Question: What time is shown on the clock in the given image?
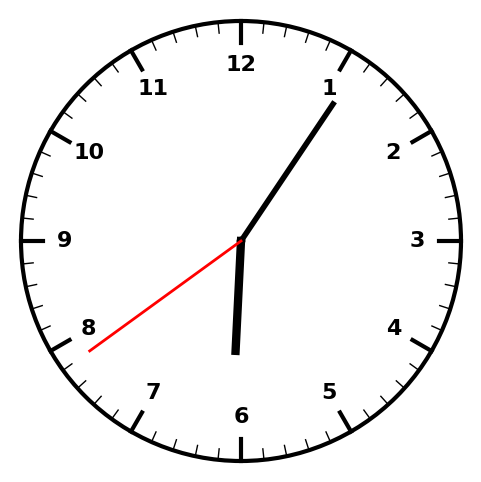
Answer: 06:05:39